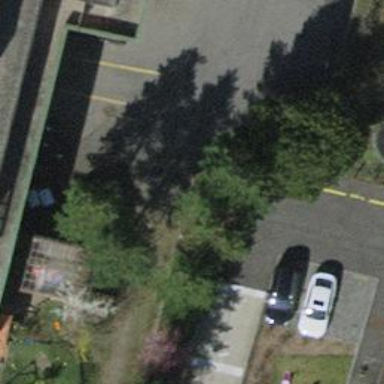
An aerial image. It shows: Retaining wall.